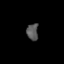
Tissue: lung
Cell type: Others
Senescence score: 0.224
Nuclear area (px): 190
Mean DAPI intensity: 86.605